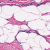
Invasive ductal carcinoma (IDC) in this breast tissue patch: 0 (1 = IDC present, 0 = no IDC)